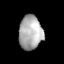
Tissue: lung
Cell type: Myeloid cells
Senescence score: 0.642
Nuclear area (px): 787
Mean DAPI intensity: 172.027